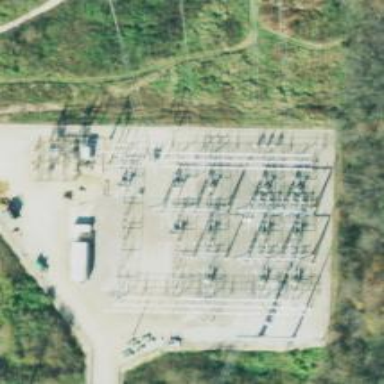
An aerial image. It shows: Switch for power supply.